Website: apple
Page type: billing-address
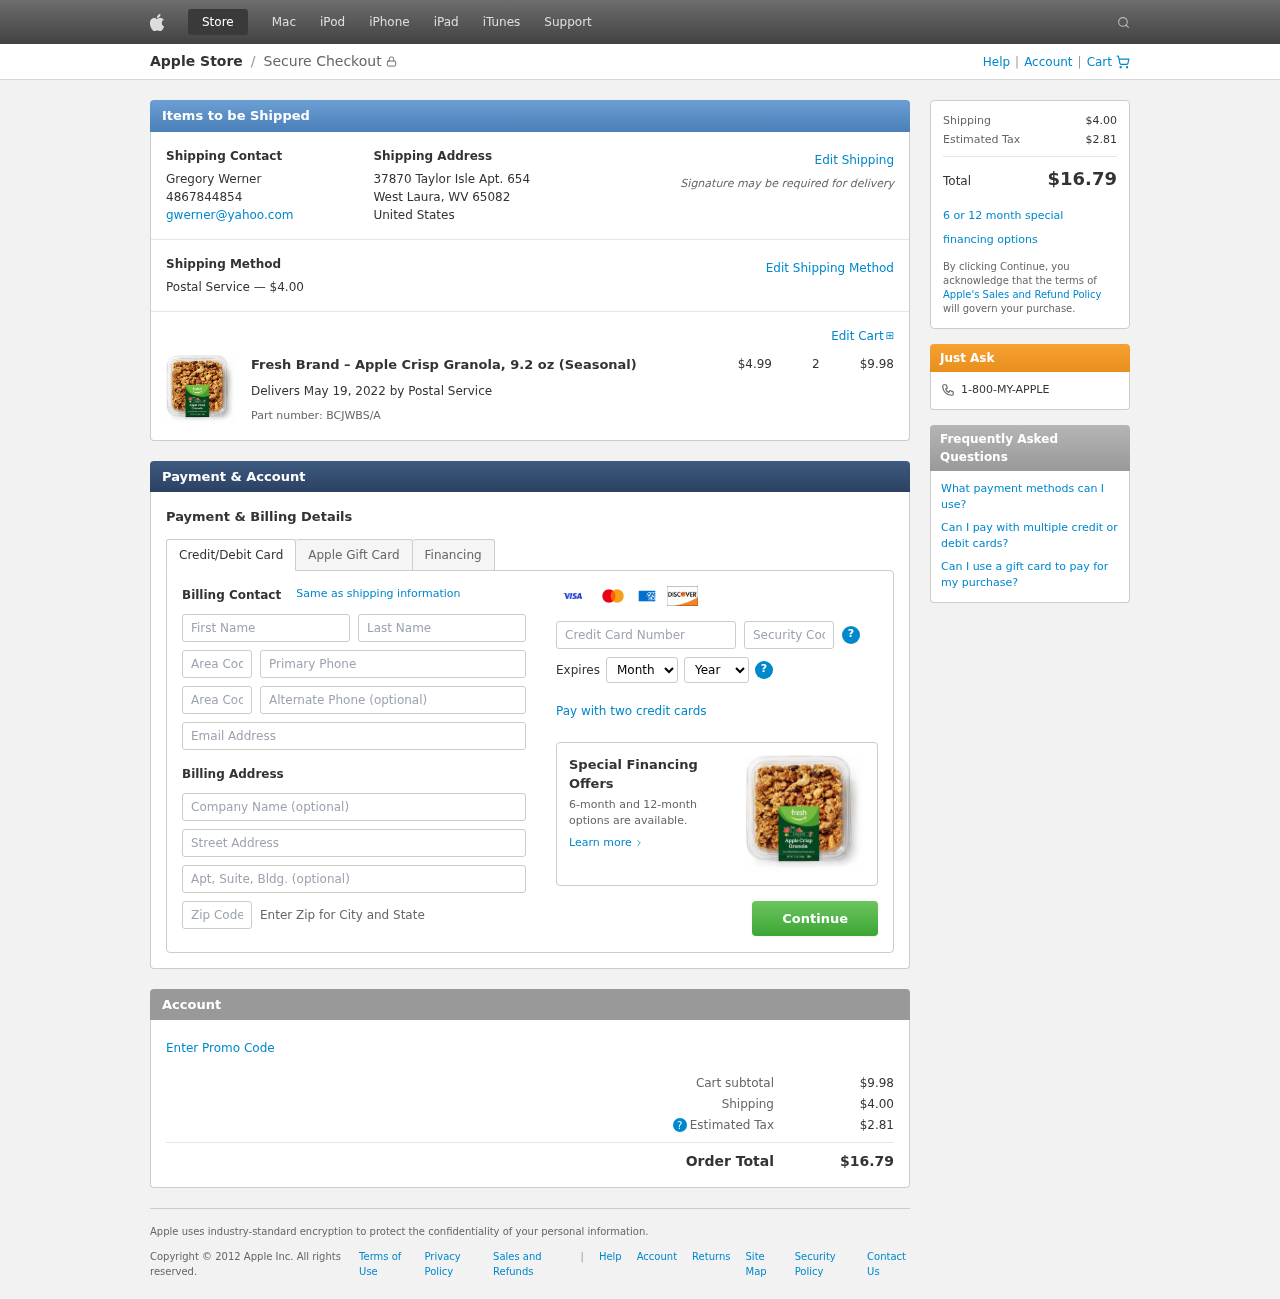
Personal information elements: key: PII_CARD_CVV
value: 568
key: PII_CARD_EXPIRY_MONTH
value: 11
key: PII_CARD_EXPIRY_YEAR
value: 27
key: PII_CARD_NUMBER
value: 2255 1950 5251 4797
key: PII_CITY_STATE_ZIP
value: West Laura, WV 65082
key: PII_COMPANY
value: Watkins, Edwards and Olson
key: PII_COUNTRY
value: United States
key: PII_EMAIL
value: gwerner@yahoo.com
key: PII_FIRSTNAME
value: Gregory
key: PII_FULLNAME
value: Gregory Werner
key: PII_LASTNAME
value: Werner
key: PII_PHONE
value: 4867844854
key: PII_PHONE_ALT
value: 9955845743
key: PII_PHONE_ALT_AREA
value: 995
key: PII_PHONE_AREA
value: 486
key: PII_POSTCODE2
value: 49513
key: PII_STREET
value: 37870 Taylor Isle Apt. 654
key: PII_STREET2
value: Suite 430
Product elements: key: PRODUCT1_NAME
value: Fresh Brand – Apple Crisp Granola, 9.2 oz (Seasonal)
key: PRODUCT1_PRICE
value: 4.99
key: PRODUCT1_QUANTITY
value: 2
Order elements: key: ORDER_SHIPPING_COST
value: $4.00
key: ORDER_SUBTOTAL
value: $9.98
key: ORDER_DELIVERY_DATE
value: May 19, 2022
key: ORDER_PART_NUMBER
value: BCJWBS/A
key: ORDER_TAX
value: $2.81
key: ORDER_TOTAL
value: $16.79